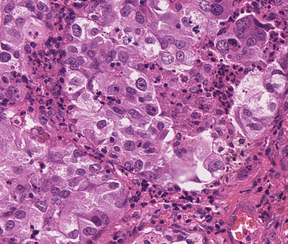
Tumor epithelial tissue: yes
Tumor-associated stroma tissue: yes
Normal tissue: no